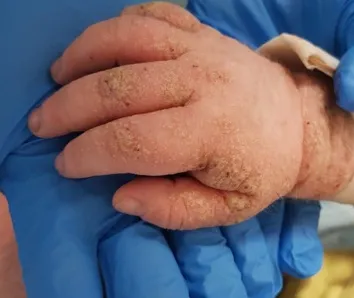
Erythematous plaques with diffuse yellow thick scale and hemorrhagic crusts on the feed.
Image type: medical_photograph (skin_photograph)